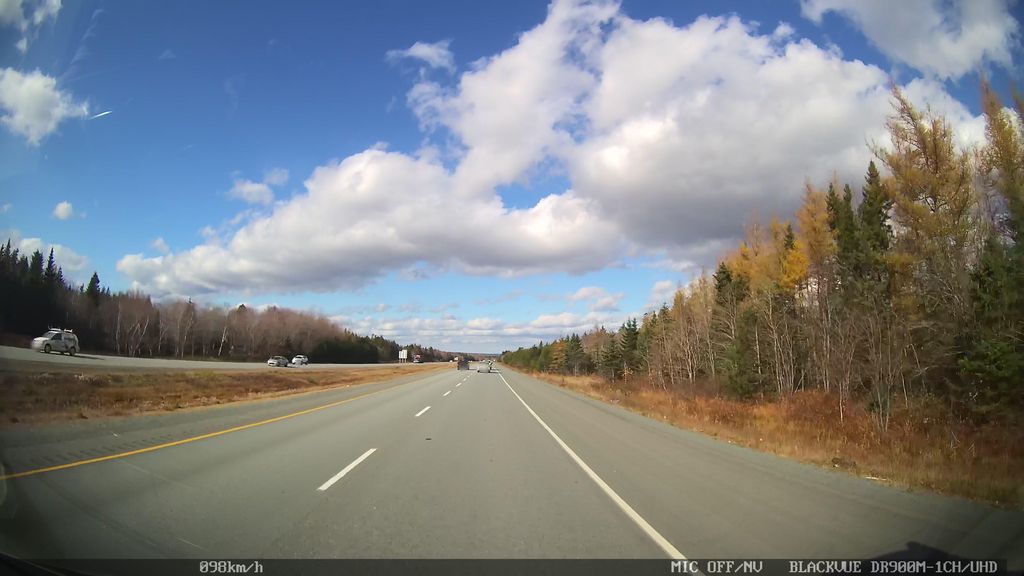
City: halifax